Platform: macOS
Application: Arc Browser
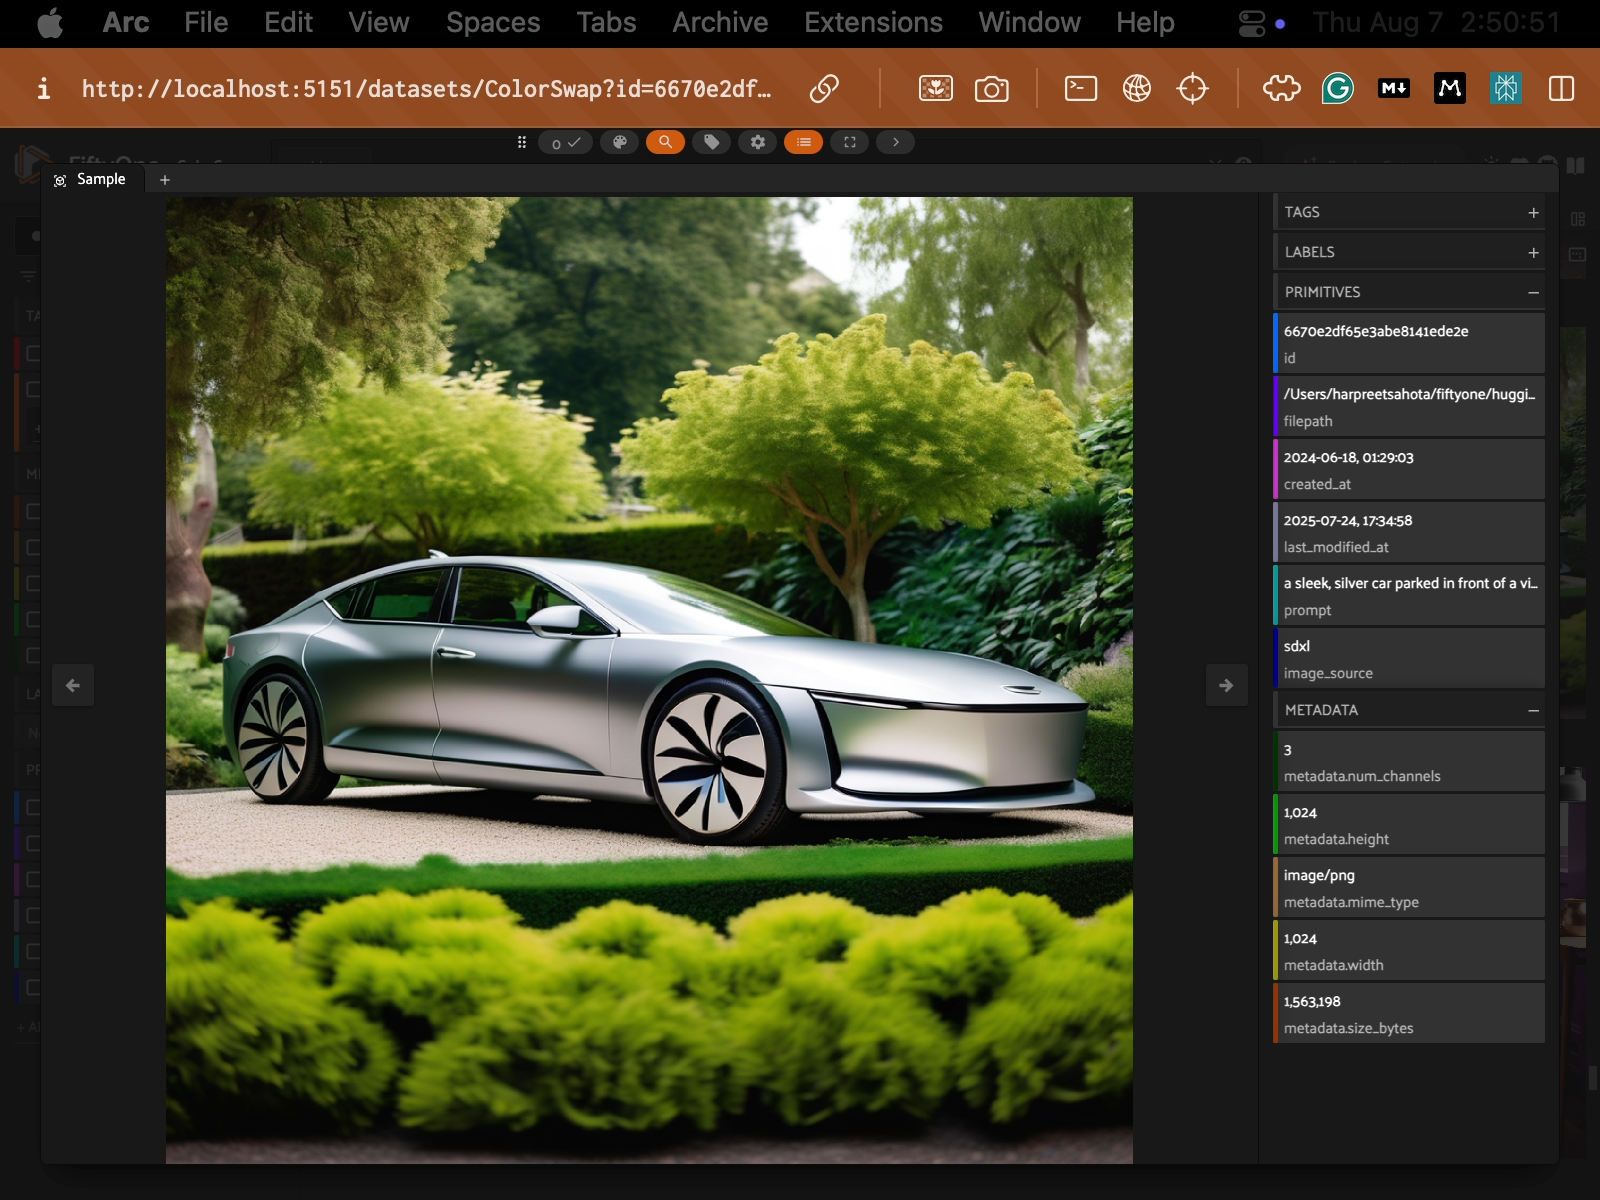
task_description: What is the mime type of this sample?
action_type: hover
element_info: Text
steps_since_start: 1